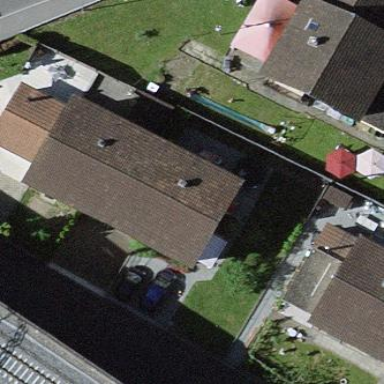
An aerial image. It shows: Terrace building.